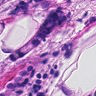
Metastatic tissue present: yes